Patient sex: M
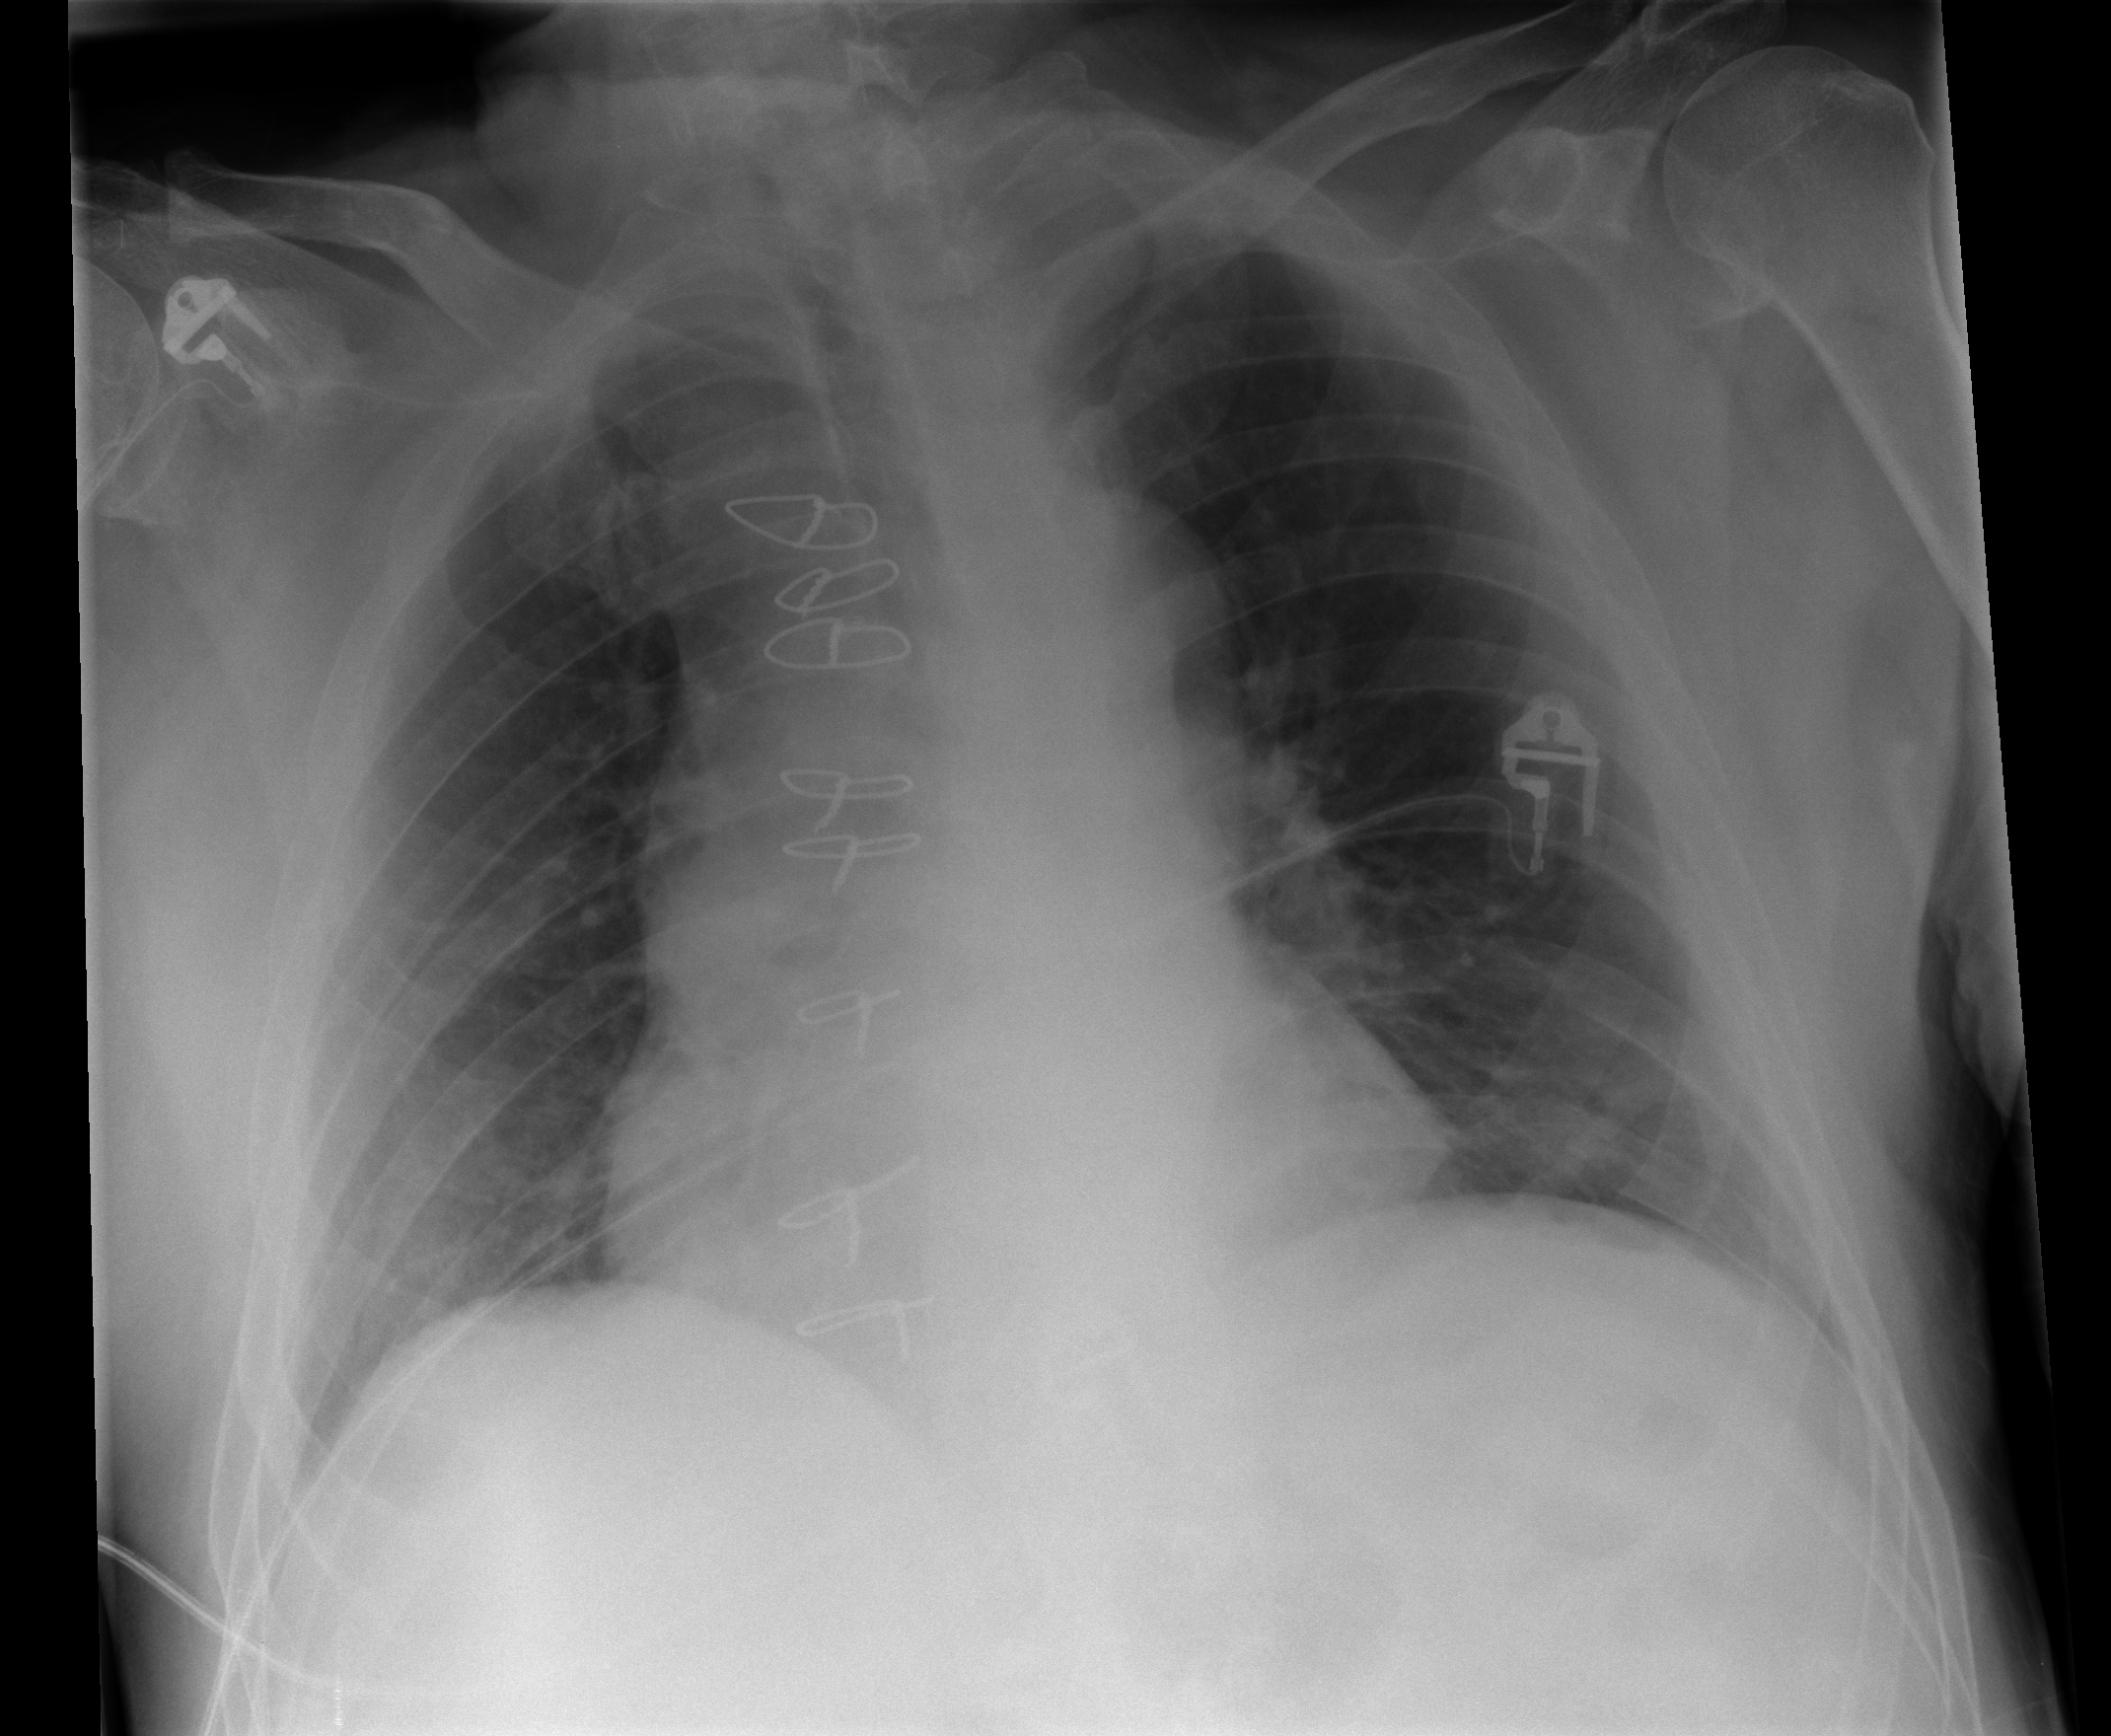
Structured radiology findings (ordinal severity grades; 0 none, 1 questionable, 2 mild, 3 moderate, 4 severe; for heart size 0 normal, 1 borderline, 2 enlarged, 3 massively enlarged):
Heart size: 2
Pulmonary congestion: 0
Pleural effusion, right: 0
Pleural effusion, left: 0
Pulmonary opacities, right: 0
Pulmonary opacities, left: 1
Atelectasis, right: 1
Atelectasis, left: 2